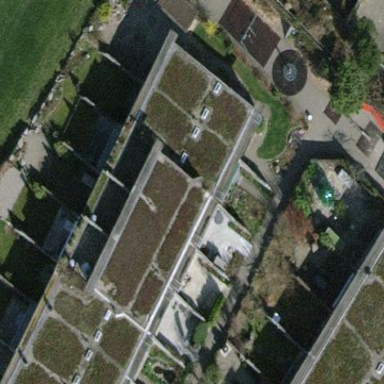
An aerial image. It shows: Terrace building.